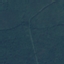
Label: Forest